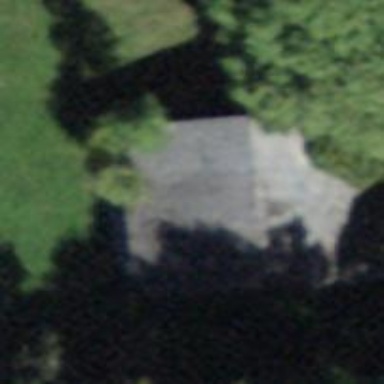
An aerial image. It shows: Rural barn.